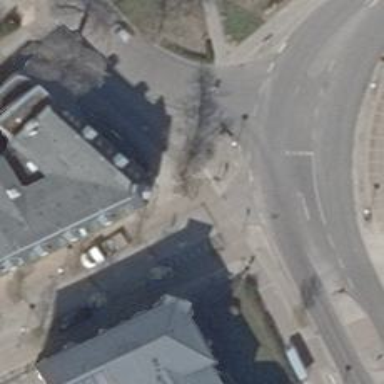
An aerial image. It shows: Sidewalk.